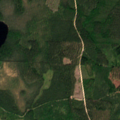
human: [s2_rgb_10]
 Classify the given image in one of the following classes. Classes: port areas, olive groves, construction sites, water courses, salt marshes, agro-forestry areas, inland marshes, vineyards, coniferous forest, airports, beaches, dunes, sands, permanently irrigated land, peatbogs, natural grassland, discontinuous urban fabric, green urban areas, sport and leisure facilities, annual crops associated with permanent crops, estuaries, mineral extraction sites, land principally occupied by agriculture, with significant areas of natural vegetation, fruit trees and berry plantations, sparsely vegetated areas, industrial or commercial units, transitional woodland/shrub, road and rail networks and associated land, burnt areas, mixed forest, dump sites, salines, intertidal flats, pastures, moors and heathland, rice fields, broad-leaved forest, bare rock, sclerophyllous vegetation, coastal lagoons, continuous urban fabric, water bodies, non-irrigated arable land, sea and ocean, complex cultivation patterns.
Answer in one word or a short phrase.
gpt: coniferous forest, transitional woodland/shrub